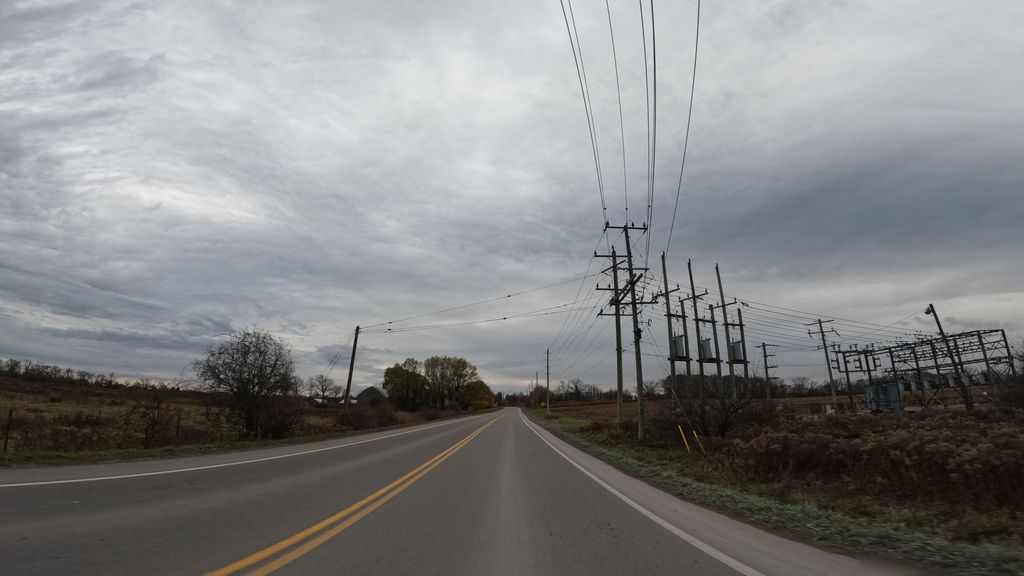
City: hamilton